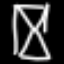
Label: hourglass